Question: i am making an app in which i am creating UIslider programmaticaly and i am changing label value according to the value of uislider,now i want that While sliding, the value should slide aswell as showing in figure below.How it can be done. For good explanation i am attaching a screen shot so u people can better understand it.
below is my code:
'''
-(void)viewdidload
{
CGRect frame = CGRectMake(150, 230, 300.0, 10.0);
radius = [[UISlider alloc] initWithFrame:frame];
[radius addTarget:self action:@selector(sliderAction:) forControlEvents:UIControlEventValueChanged];
[radius setBackgroundColor:[UIColor clearColor]];
radius.minimumValue = 10.0;
radius.maximumValue = 300.0;
radius.continuous = YES;
radius.value = 10.0;
CGAffineTransform trans = CGAffineTransformMakeRotation(M_PI_2);
radius.transform = trans;
//self.label.text = [NSString stringWithFormat:@"%f", 10];
[self.view addSubview:self.mapView_];
[self.view insertSubview:radius aboveSubview:self.mapView_];
}
-(void)sliderAction:(id)sender
{
_SliderDefaultValue=radius.value;
NSLog (@"the slider value ==%f",_SliderDefaultValue);
self.label.text = [NSString stringWithFormat:@"%f", _SliderDefaultValue];
}
'''
thanx in advance
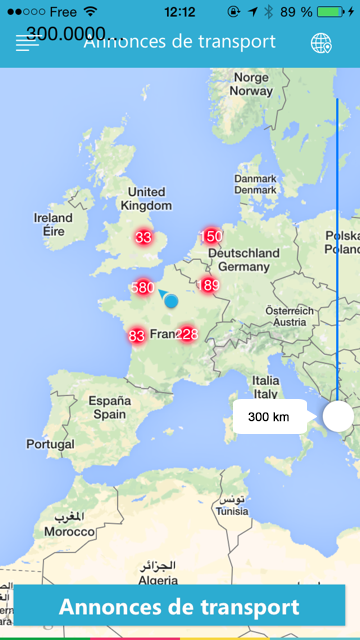
Answer: try this <URL> will resolve your issue